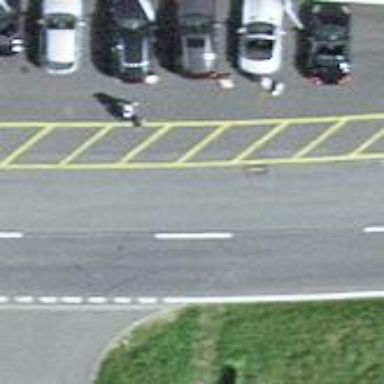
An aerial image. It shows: Paved parking area.